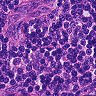
Metastatic tissue present: yes